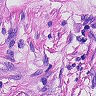
Metastatic tissue present: yes